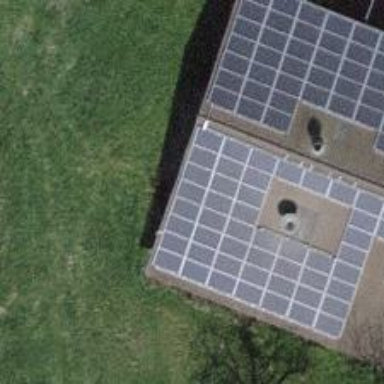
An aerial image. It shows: Solar power generator using photovoltaic method with solar photovoltaic panel types.